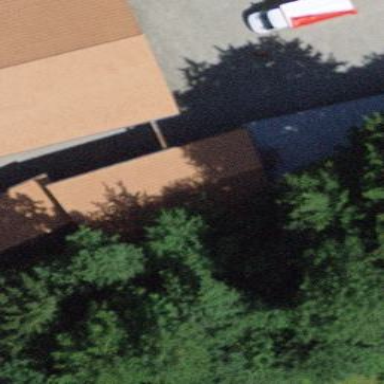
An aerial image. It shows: Shed.